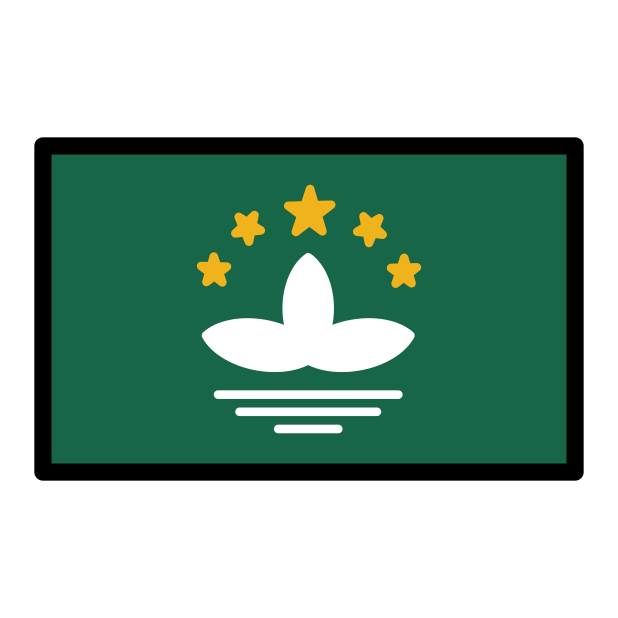
flag: Macao SAR China